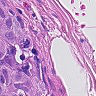
Metastatic tissue present: yes